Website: lowes
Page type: added-to-cart
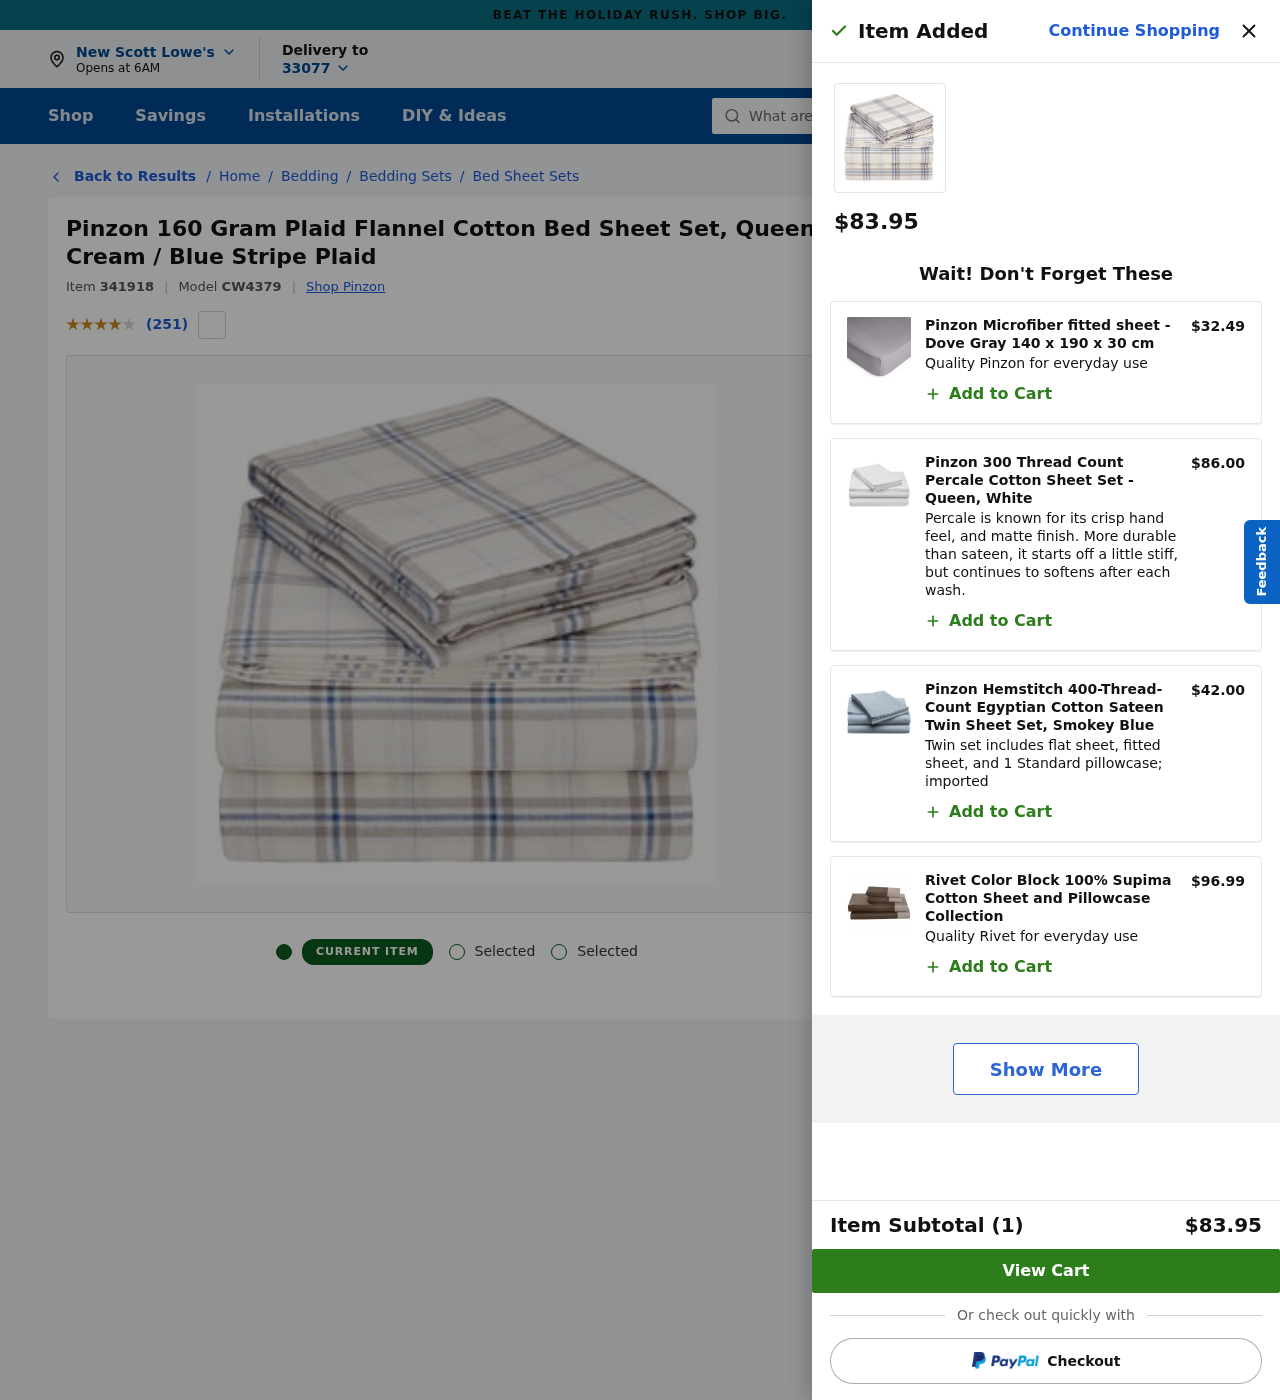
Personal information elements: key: PII_CITY
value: New Scott
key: PII_POSTCODE
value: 33077
Product elements: key: PRODUCT1_BRAND
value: Pinzon
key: PRODUCT1_BREADCRUMB
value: Home
Bedding
Bedding Sets
Bed Sheet Sets
Plaid Bed Sheet Sets
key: PRODUCT1_NAME
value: Pinzon 160 Gram Plaid Flannel Cotton Bed Sheet Set, Queen, Cream / Blue Stripe Plaid
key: PRODUCT1_NUM_RATINGS
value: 251
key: PRODUCT1_PRICE
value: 83.95
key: PRODUCT1_RATING
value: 4.3
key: PRODUCT2_DESC
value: Quality Pinzon for everyday use
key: PRODUCT2_NAME
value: Pinzon Microfiber fitted sheet - Dove Gray 140 x 190 x 30 cm
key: PRODUCT2_PRICE
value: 32.49
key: PRODUCT3_DESC
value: Percale is known for its crisp hand feel, and matte finish.  More durable than sateen, it starts off a little stiff, but continues to softens after each wash.
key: PRODUCT3_NAME
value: Pinzon 300 Thread Count Percale Cotton Sheet Set - Queen, White
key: PRODUCT3_PRICE
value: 86
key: PRODUCT4_DESC
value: Twin set includes flat sheet, fitted sheet, and 1 Standard pillowcase; imported
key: PRODUCT4_NAME
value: Pinzon Hemstitch 400-Thread-Count Egyptian Cotton Sateen Twin Sheet Set, Smokey Blue
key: PRODUCT4_PRICE
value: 42
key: PRODUCT5_DESC
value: Quality Rivet for everyday use
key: PRODUCT5_NAME
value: Rivet Color Block 100% Supima Cotton Sheet and Pillowcase Collection
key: PRODUCT5_PRICE
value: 96.99
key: PRODUCT1_ITEM_ID
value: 341918
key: PRODUCT1_MODEL_ID
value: CW4379
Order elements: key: ORDER_NUM_ITEMS
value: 1
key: ORDER_SUBTOTAL
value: $83.95
Search elements: key: HEADER_SEARCH
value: What are you looking for?